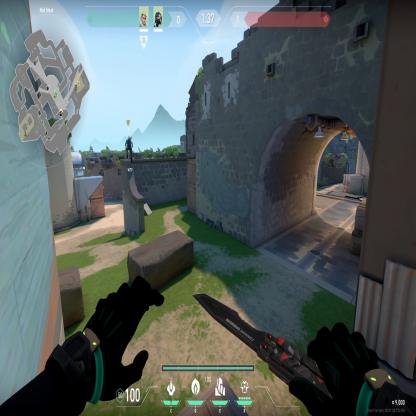
Label: teammate